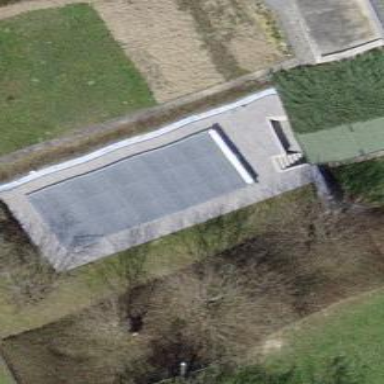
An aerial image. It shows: Swimming pool located in leisure land.